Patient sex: M
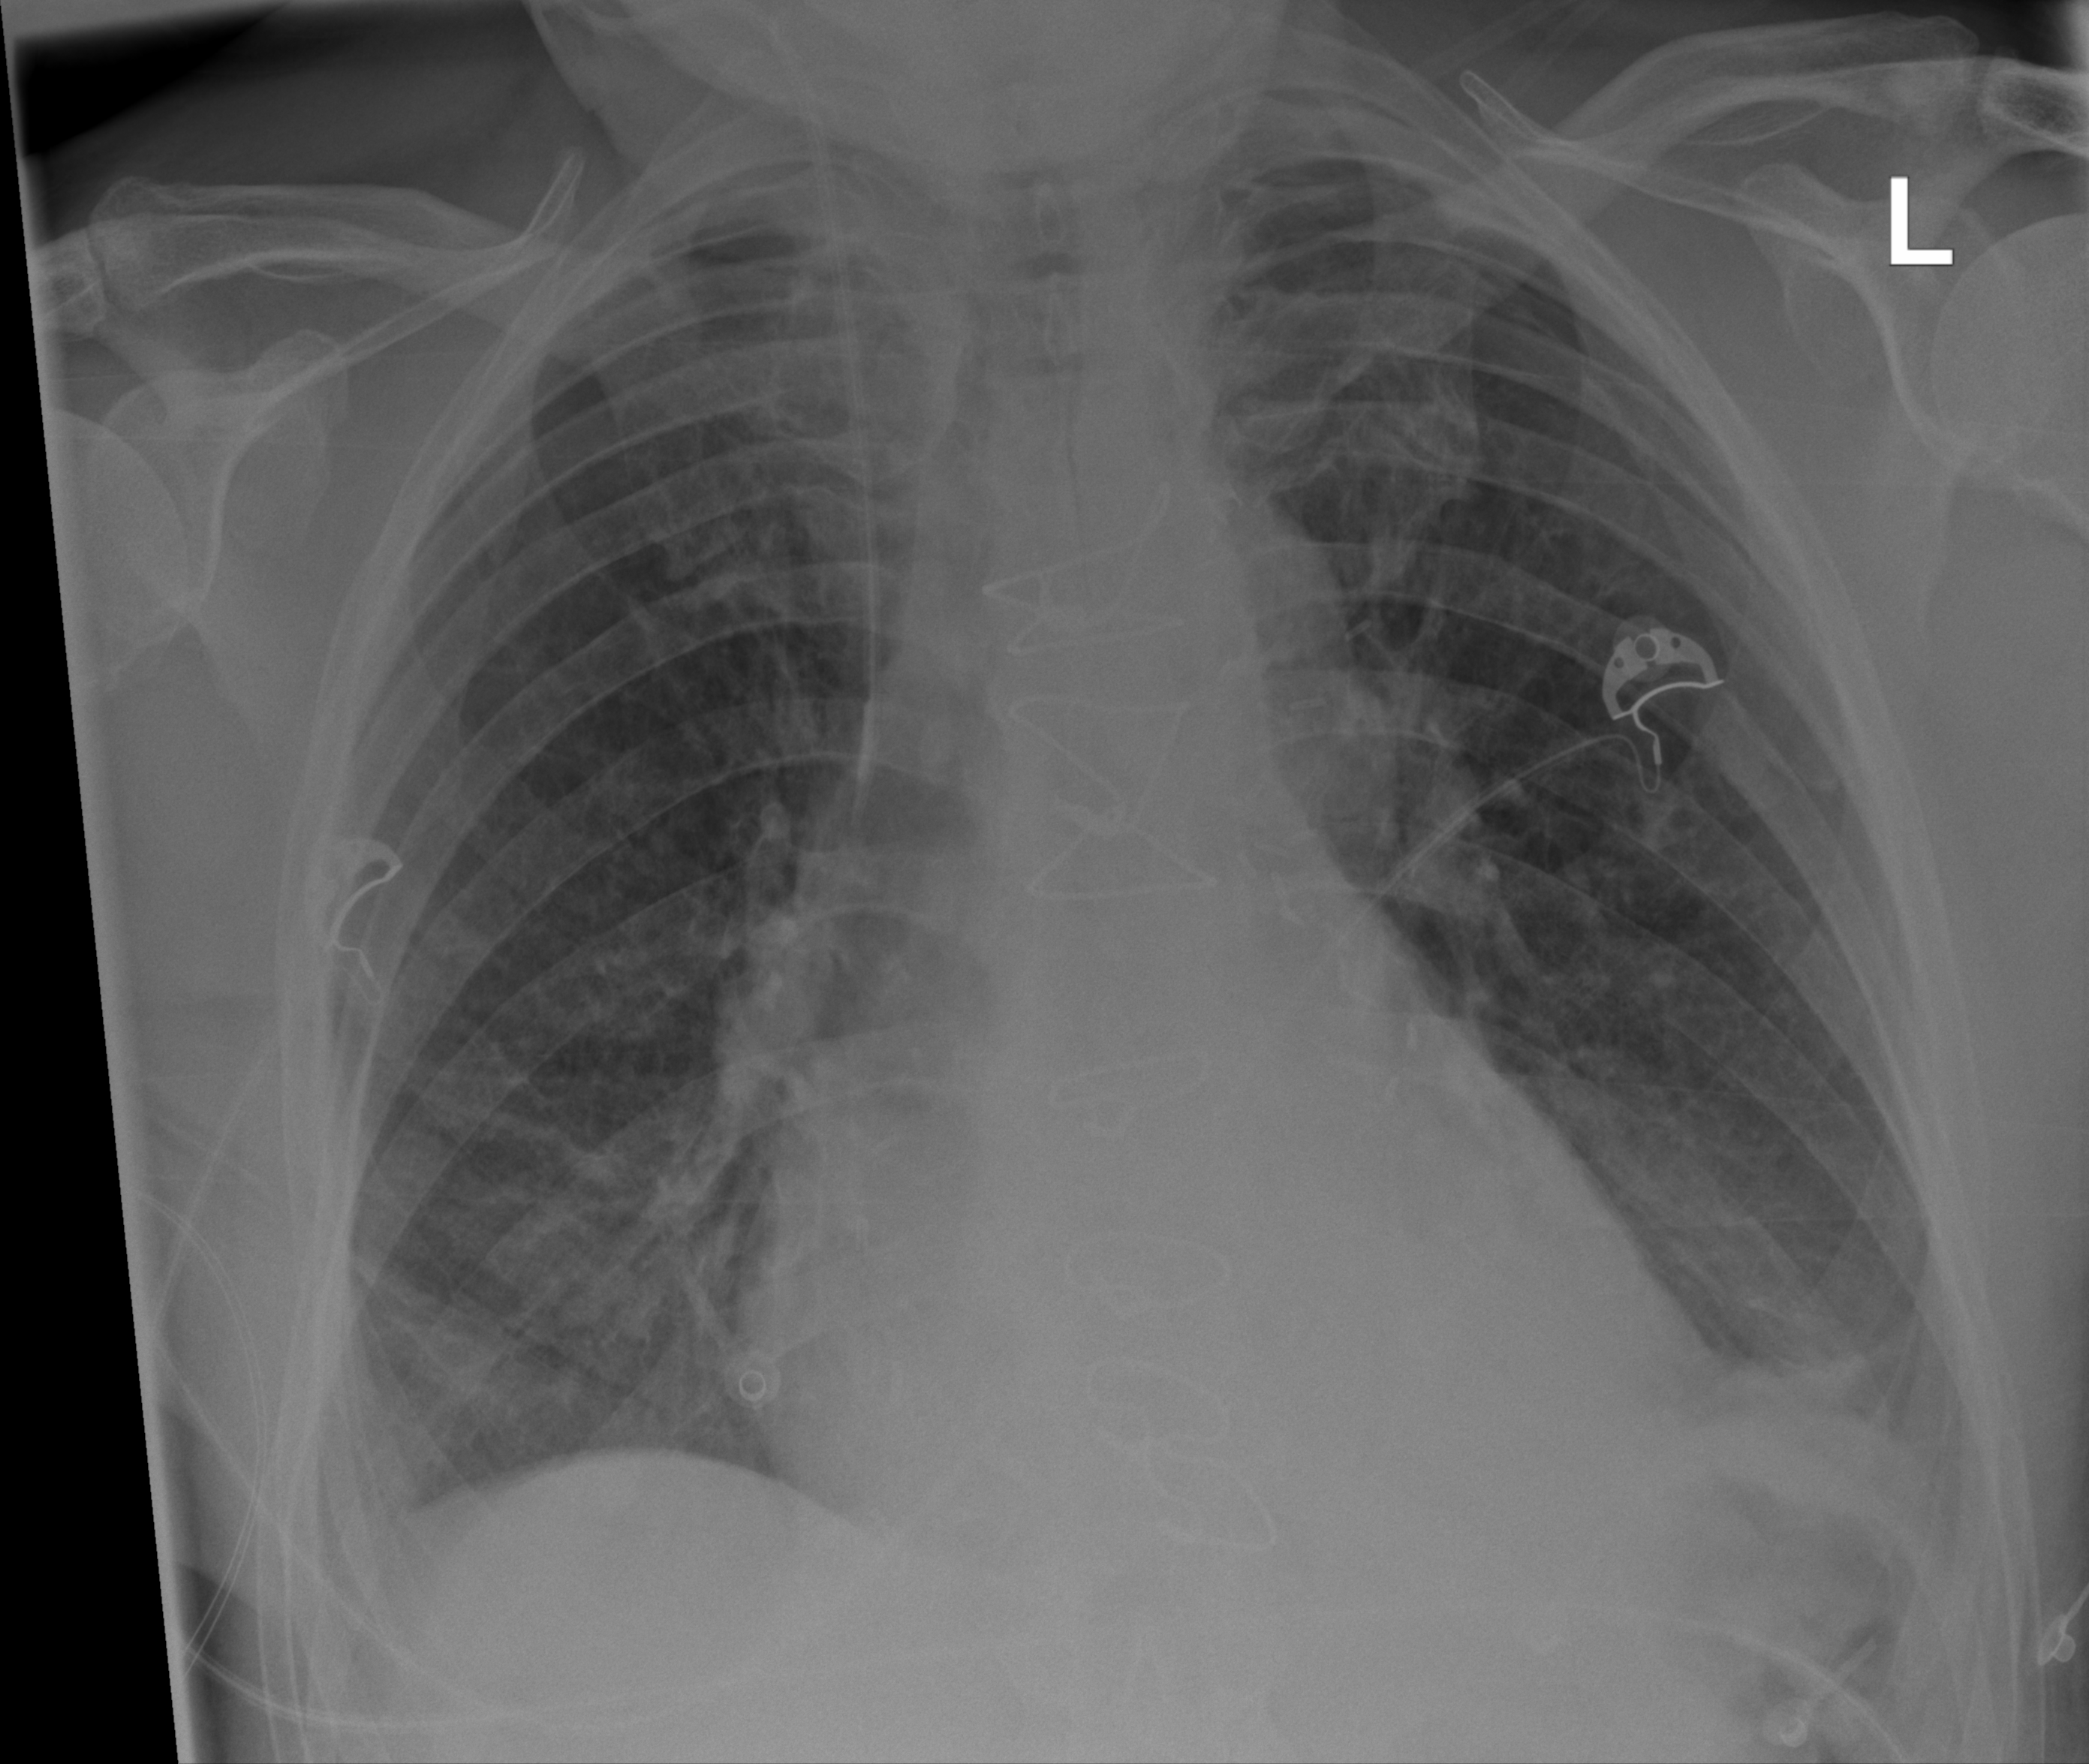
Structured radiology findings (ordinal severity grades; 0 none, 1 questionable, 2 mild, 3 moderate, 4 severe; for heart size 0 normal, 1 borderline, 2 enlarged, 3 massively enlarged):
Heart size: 2
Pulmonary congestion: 2
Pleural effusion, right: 2
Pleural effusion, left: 2
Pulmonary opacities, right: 2
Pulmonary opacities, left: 2
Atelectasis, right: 2
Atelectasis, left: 2